五年级 · 立体几何学
某运货车的车厢是一个长方体, 从里面量大约长 $3 \mathrm{~m} 、$ 、宽 $
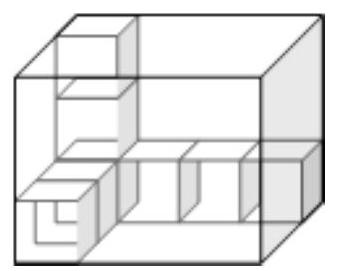
答案: 15